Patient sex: M
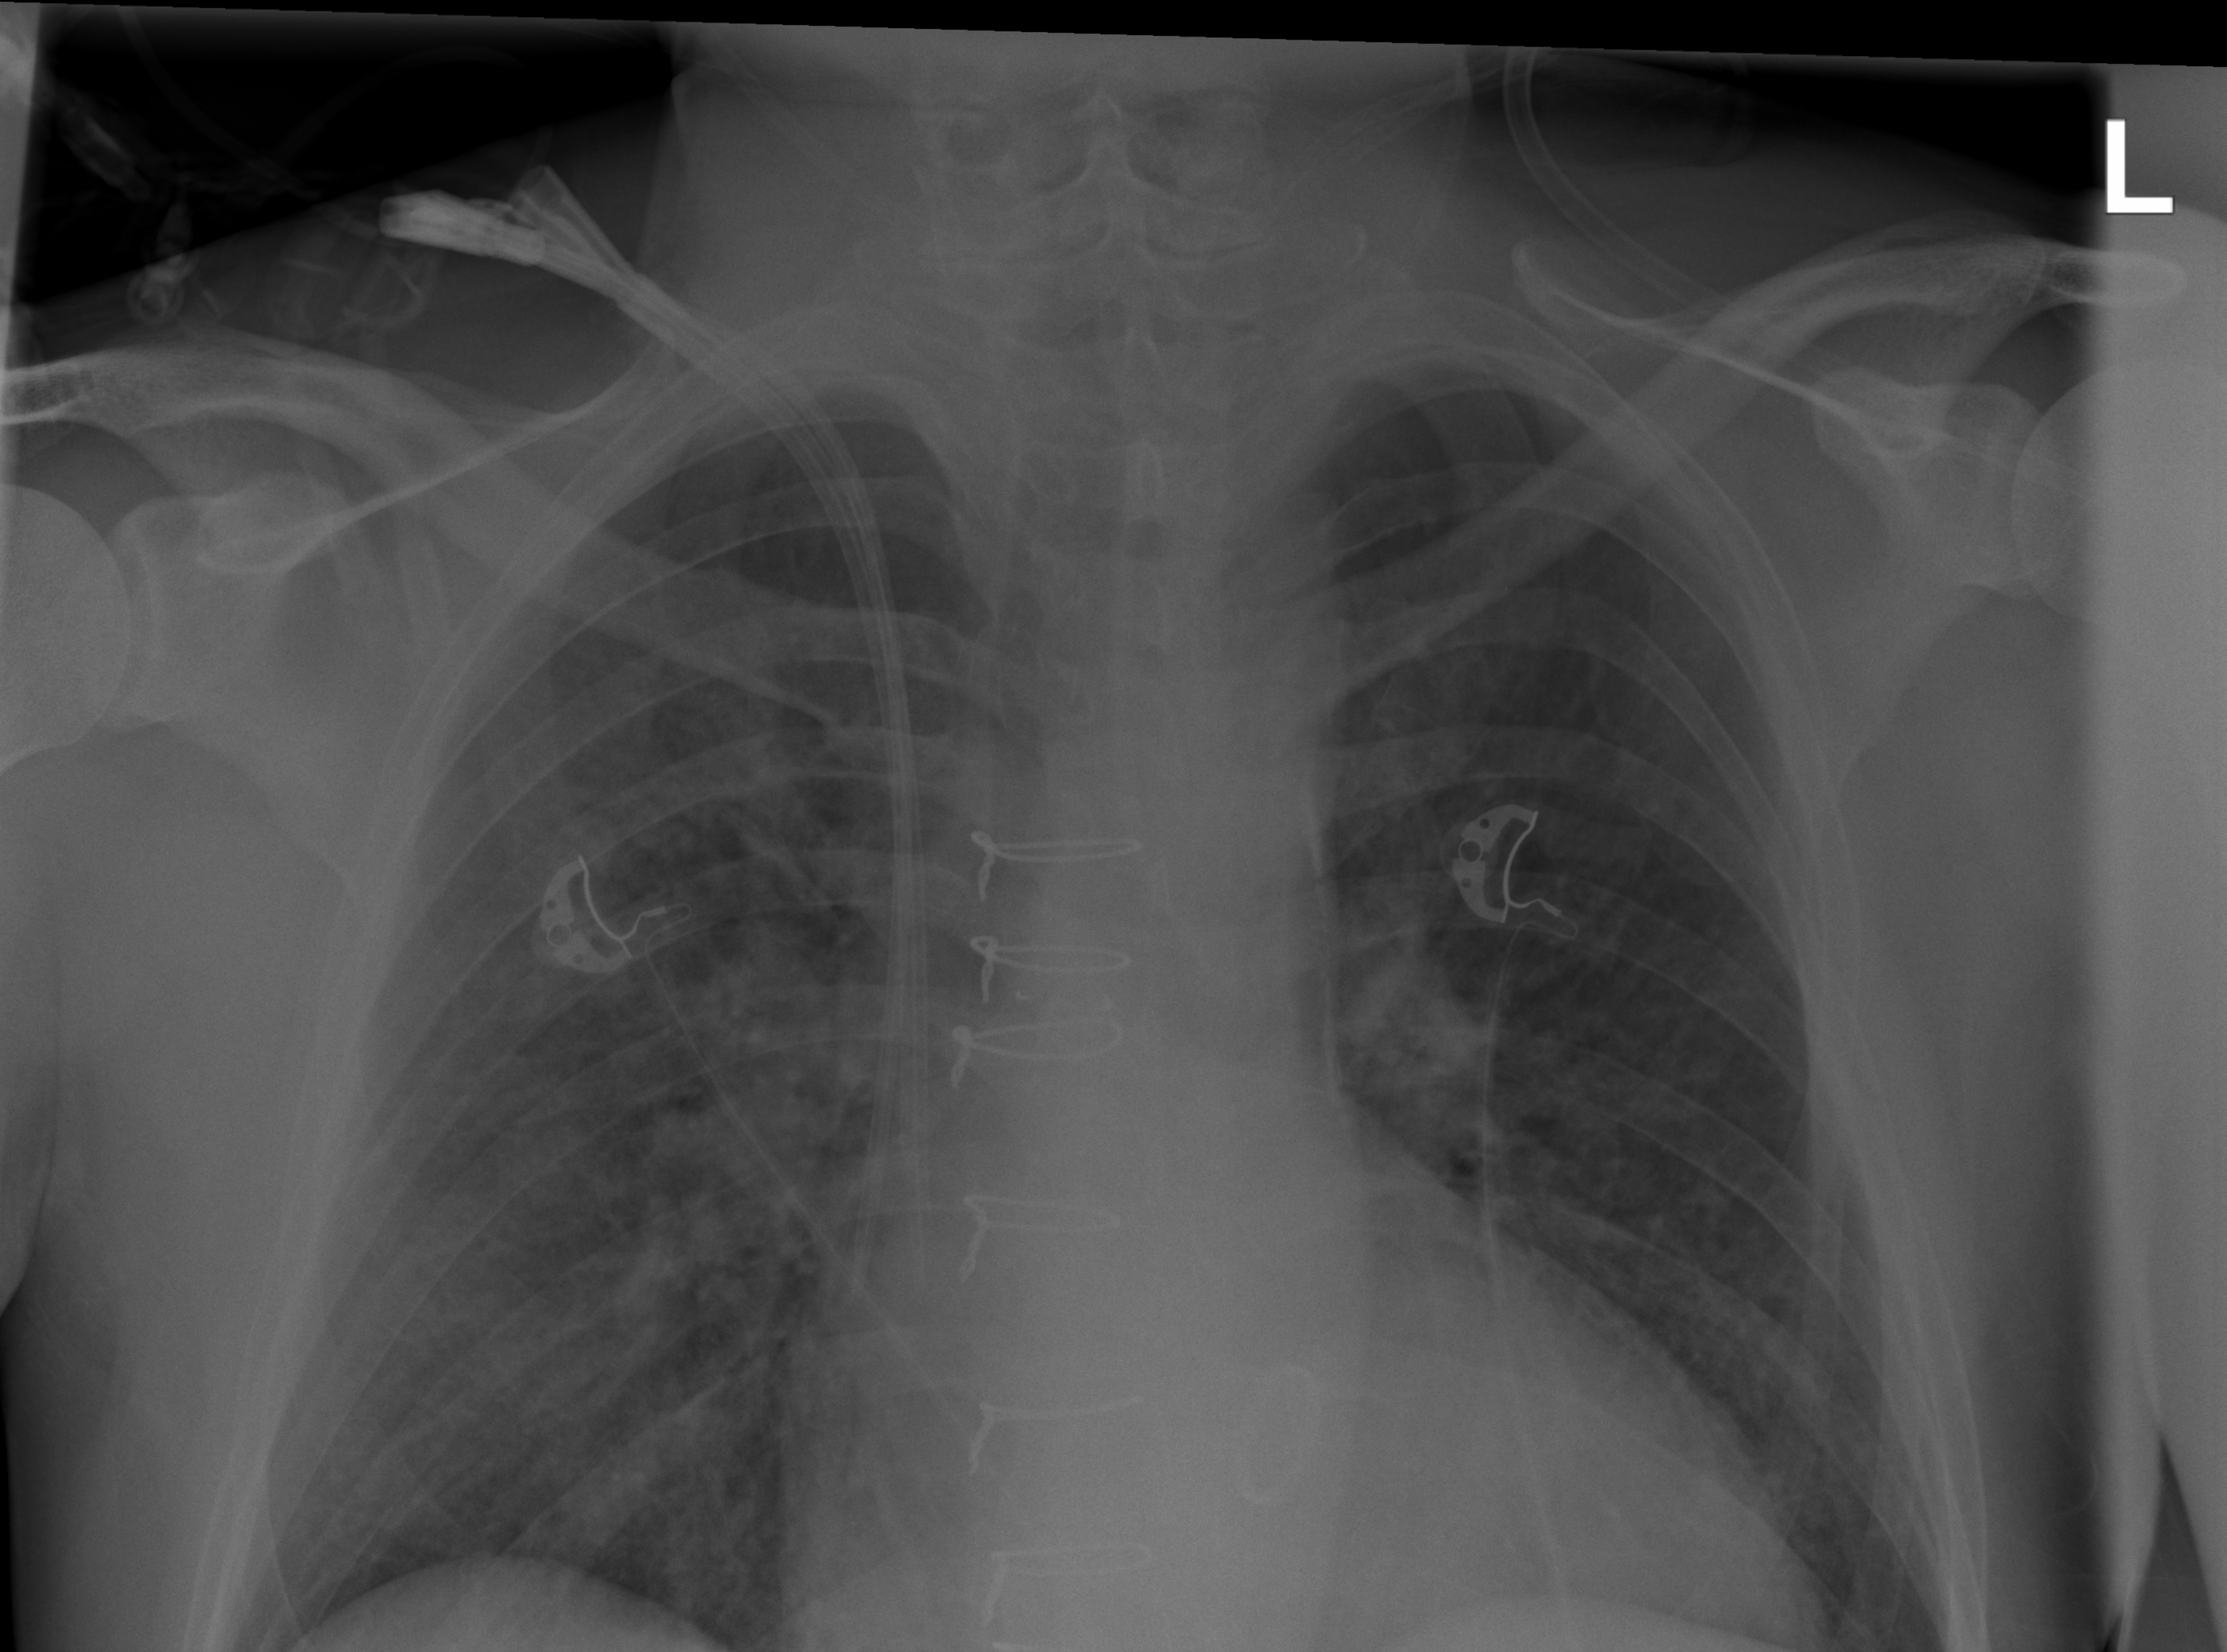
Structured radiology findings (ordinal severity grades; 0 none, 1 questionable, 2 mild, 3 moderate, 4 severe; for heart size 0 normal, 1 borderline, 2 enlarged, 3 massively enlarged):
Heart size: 2
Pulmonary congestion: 2
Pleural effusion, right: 0
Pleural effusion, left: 0
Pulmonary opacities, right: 2
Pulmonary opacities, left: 2
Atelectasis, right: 0
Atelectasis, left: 0